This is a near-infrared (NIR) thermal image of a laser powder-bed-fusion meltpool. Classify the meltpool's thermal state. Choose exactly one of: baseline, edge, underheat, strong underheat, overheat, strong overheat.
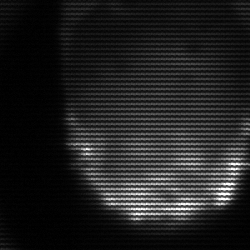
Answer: edge